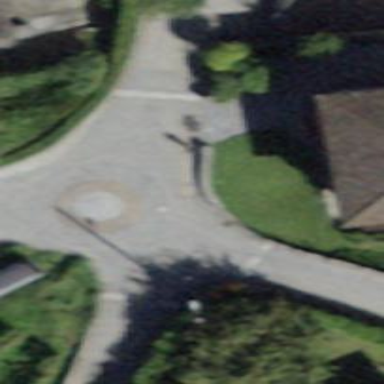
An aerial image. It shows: Residential road with roundabout.